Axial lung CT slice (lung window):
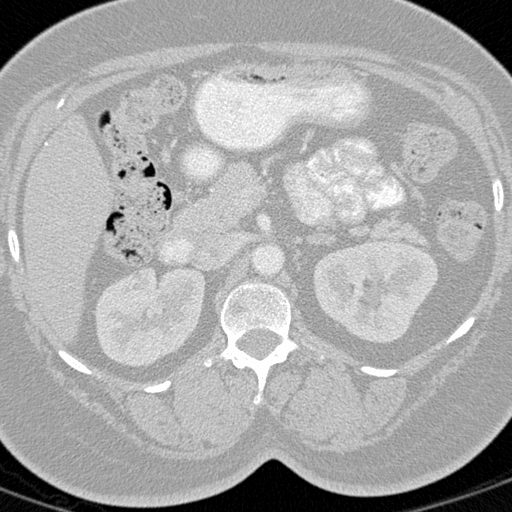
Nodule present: no